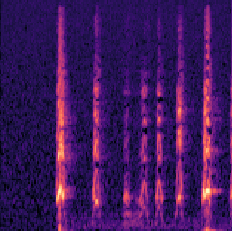
Sound class: Dog